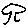
Label: tree